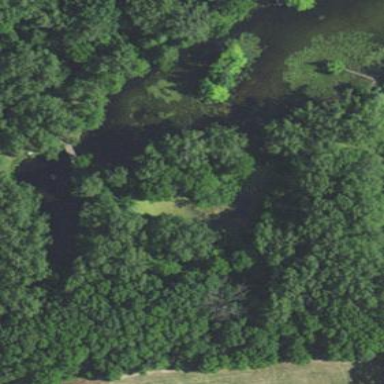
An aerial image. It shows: Pond with natural water.